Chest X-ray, PA view. Patient: 30 years old, sex M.
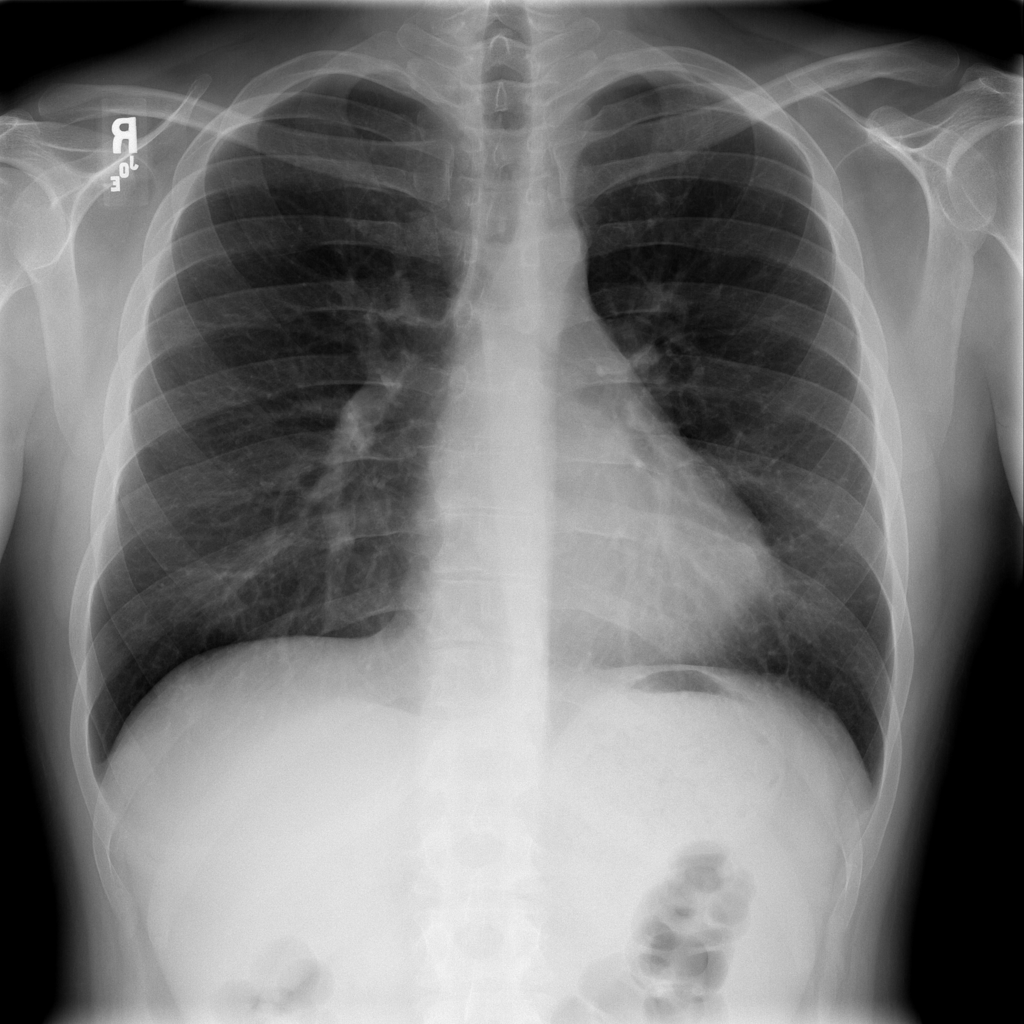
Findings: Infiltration